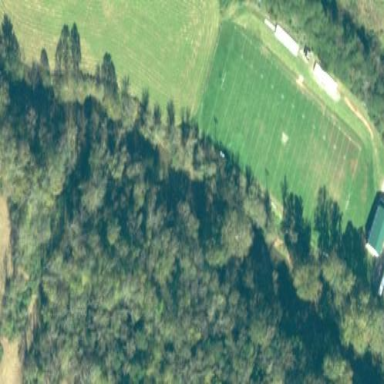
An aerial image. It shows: Pitch for American football.